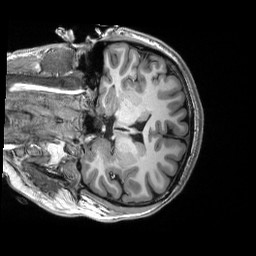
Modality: T1w
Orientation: coronal
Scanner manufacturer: siemens
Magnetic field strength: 3 T
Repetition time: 2.53 s
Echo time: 0.0033 s